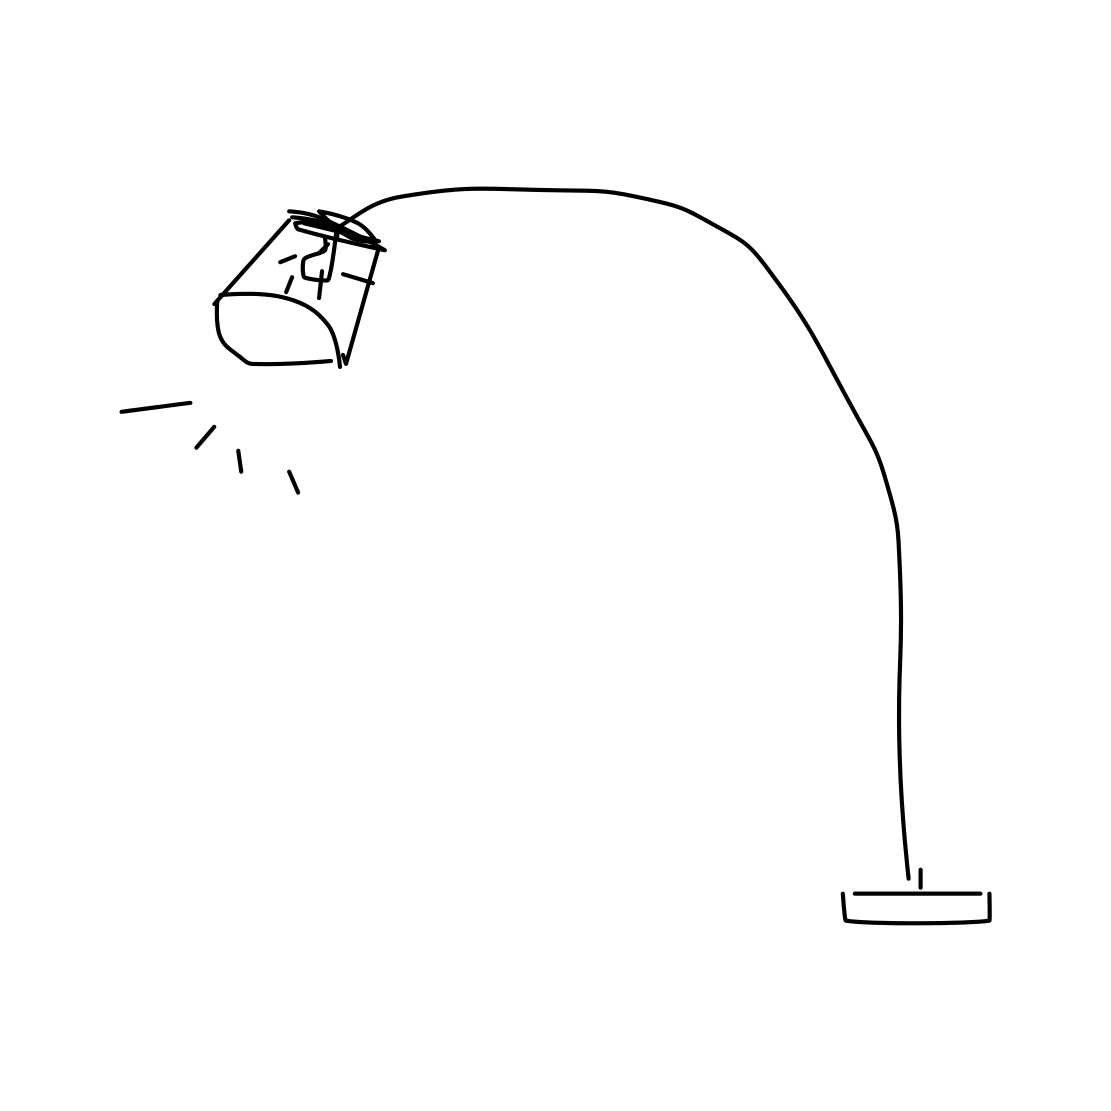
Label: floor lamp